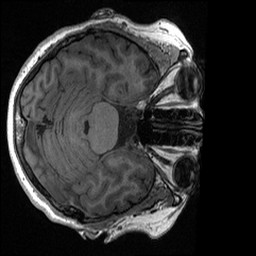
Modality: T1w
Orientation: axial
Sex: female
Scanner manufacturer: ge
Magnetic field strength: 3 T
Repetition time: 0.0064 s
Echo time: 0.00281 s